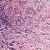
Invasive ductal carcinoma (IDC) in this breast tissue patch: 1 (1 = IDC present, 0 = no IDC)